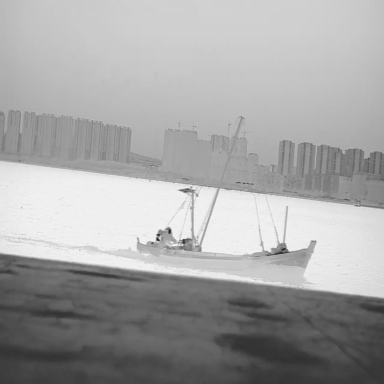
There is a bulk_carrier in the infrared image.